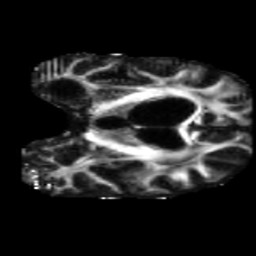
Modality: FA
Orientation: coronal
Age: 75
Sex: male
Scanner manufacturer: siemens
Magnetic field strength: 3 T
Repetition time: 5.47 s
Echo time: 0.0854 s